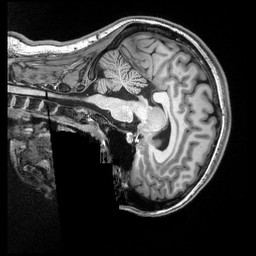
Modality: T1w
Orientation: sagittal
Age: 20
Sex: female
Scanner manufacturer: siemens
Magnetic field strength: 3 T
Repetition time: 2.5 s
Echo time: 0.00343 s